Aerial crown-view tile of a tropical tree (Barro Colorado Island, Panama), acquired 20250616:
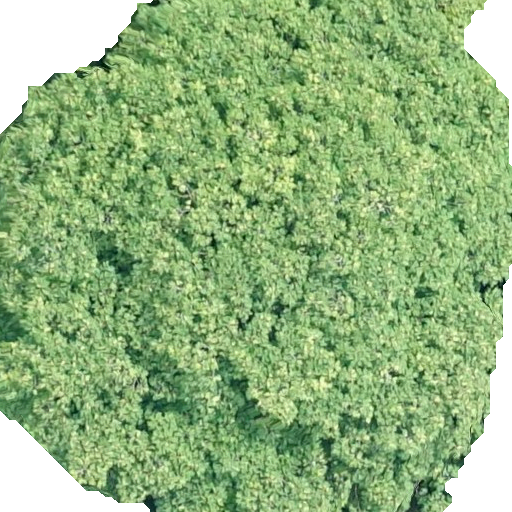
Species: Dipteryx oleifera
GBIF accepted scientific name: Dipteryx oleifera
Crown area: 395.758 m²